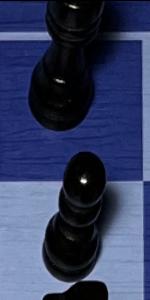
Label: Pawn_Black